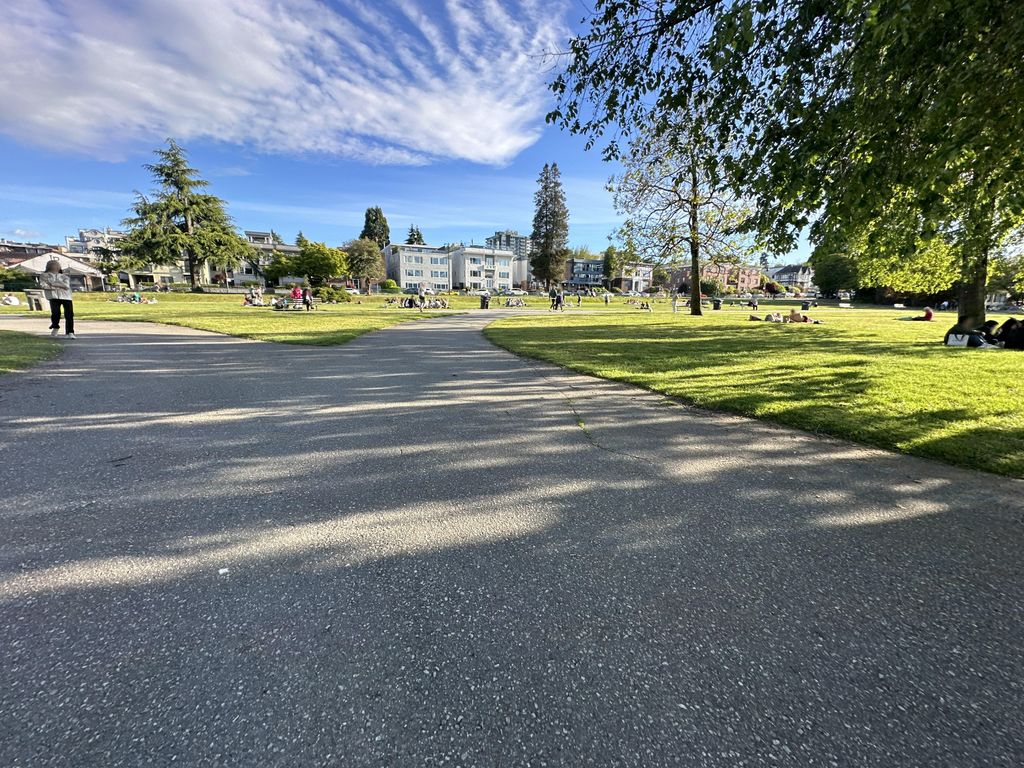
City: vancouver